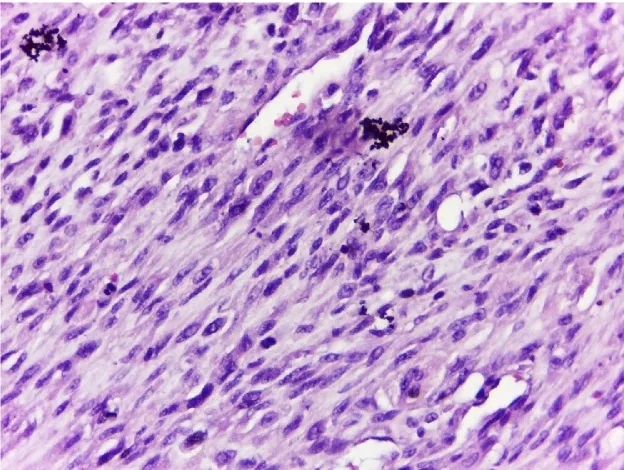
Histology of resected tumor. Osteoclastic giant cells surrounded by oval or spindle mononuclear cells in a fibrovascular stroma and lack of osteoid matrix.
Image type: pathology (h&e)